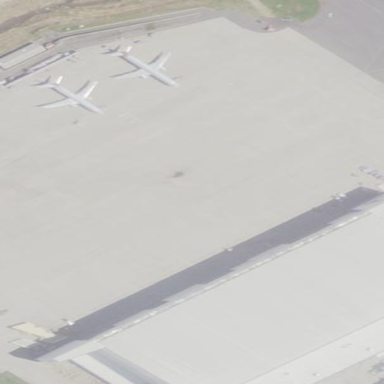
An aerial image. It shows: Hangar at the airport.